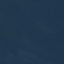
Label: SeaLake